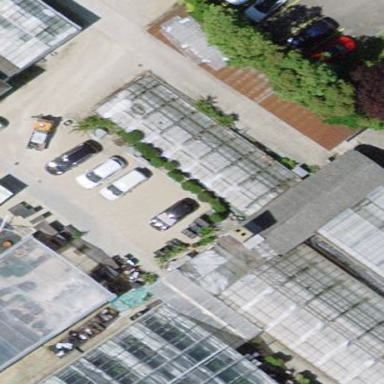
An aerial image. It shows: Greenhouse.